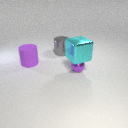
large purple rubber cylinder in front of large gray metal cylinder